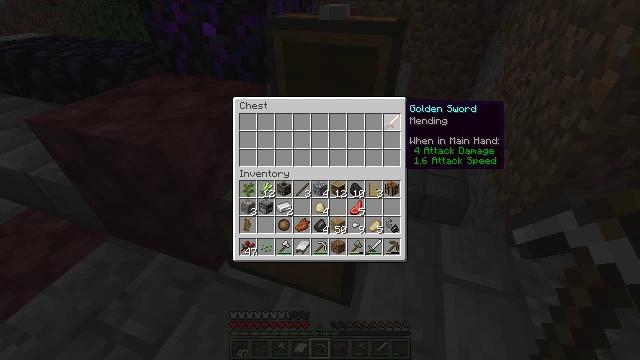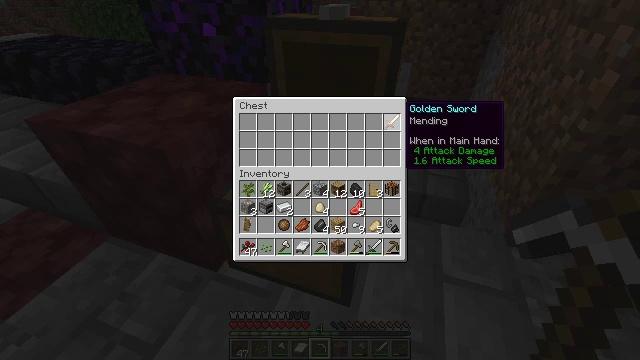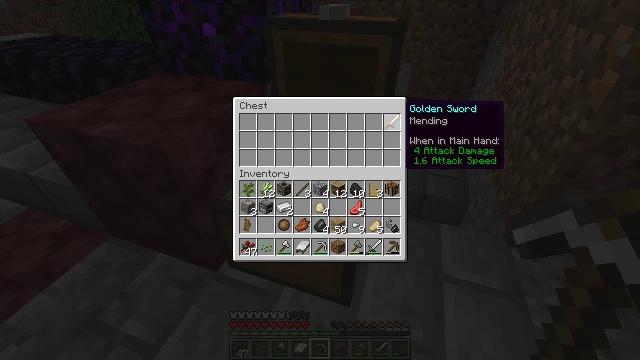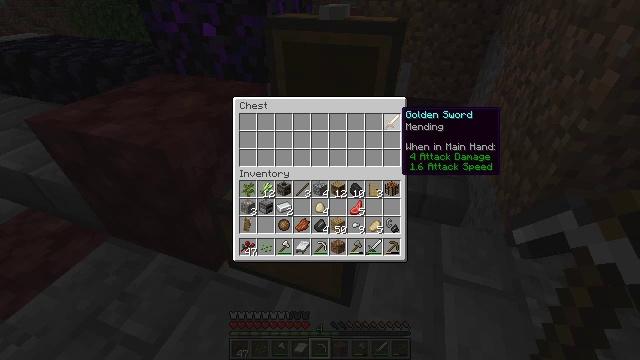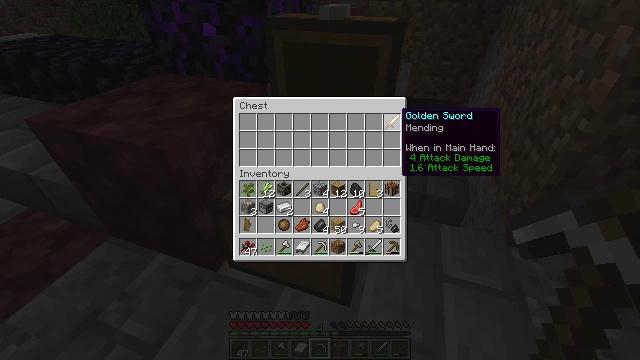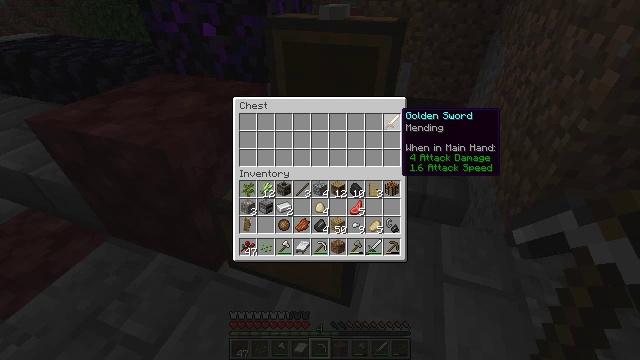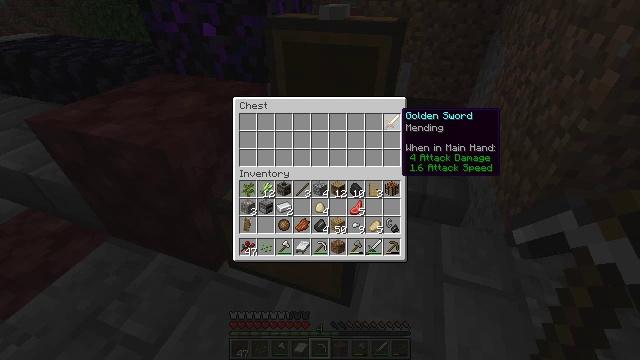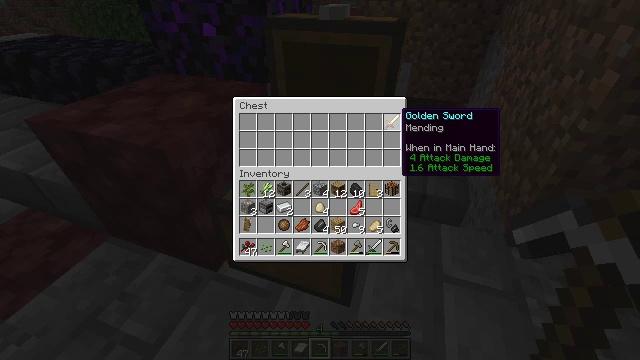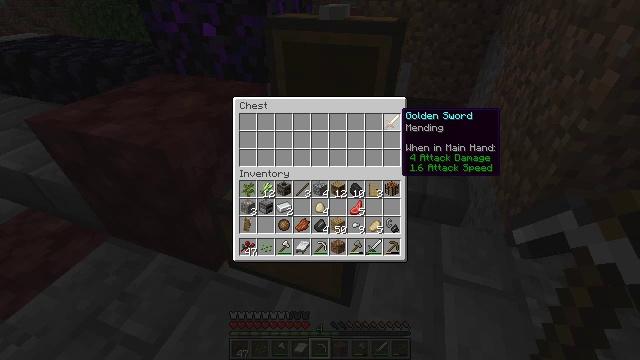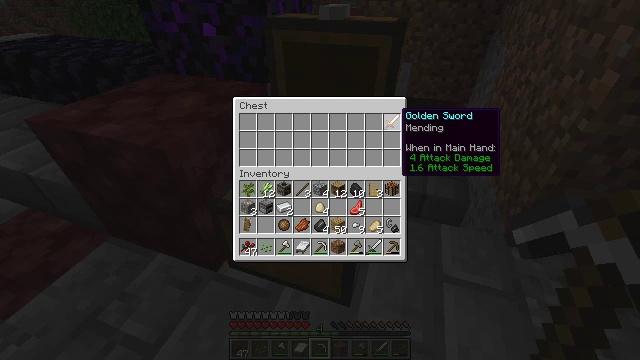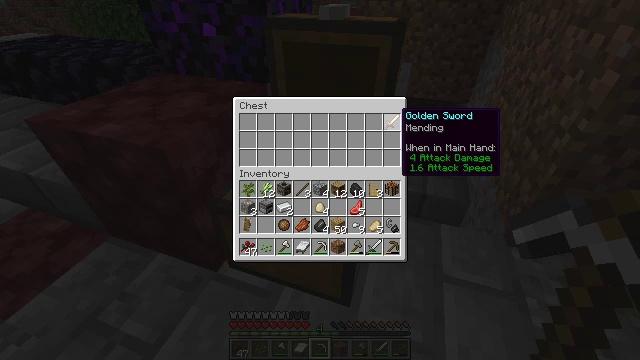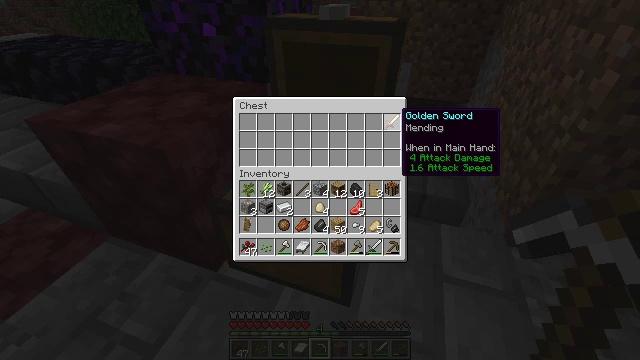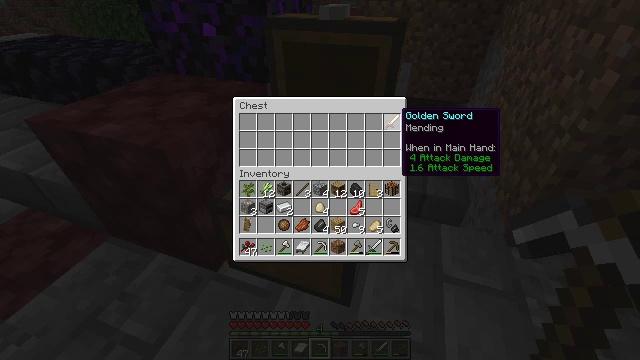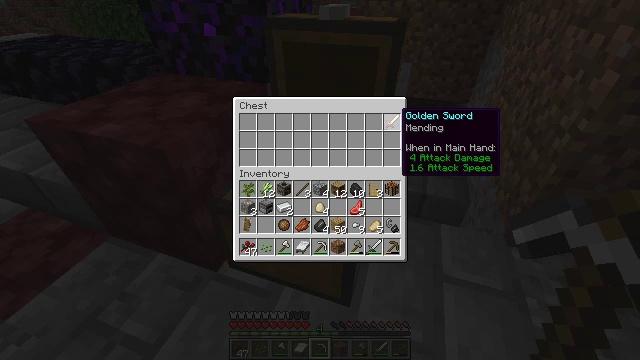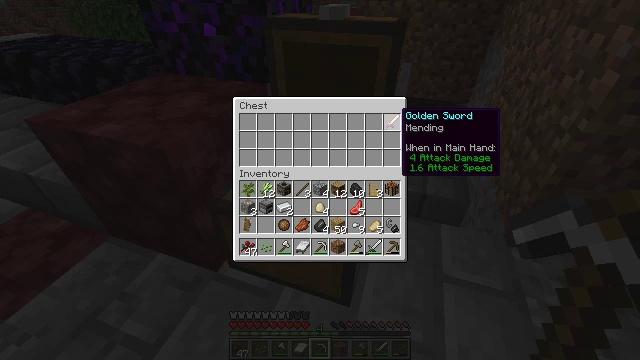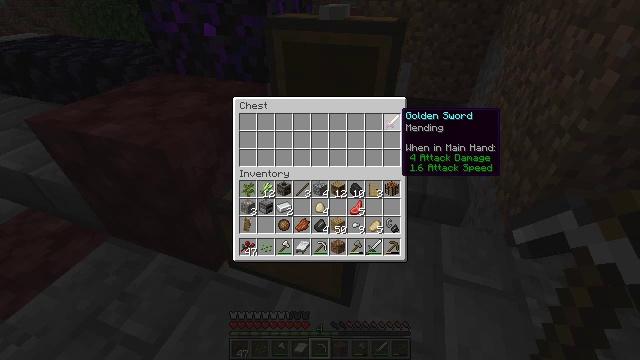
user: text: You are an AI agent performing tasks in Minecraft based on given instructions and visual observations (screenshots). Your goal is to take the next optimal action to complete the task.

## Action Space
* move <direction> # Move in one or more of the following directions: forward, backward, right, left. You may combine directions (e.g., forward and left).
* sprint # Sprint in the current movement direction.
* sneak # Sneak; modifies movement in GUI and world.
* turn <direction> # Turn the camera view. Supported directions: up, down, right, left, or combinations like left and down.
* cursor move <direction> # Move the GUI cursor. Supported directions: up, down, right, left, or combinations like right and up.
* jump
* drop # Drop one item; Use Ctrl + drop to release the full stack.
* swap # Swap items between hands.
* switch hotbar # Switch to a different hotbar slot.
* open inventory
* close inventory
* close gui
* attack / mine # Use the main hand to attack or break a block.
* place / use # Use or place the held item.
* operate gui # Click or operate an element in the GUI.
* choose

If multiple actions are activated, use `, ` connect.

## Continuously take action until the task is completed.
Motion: motion action
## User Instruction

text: Reclaim the chest into your inventory.
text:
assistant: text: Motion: sneak
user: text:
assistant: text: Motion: sneak
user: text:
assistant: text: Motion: sneak
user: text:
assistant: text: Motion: sneak
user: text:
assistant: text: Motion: sneak
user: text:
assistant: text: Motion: sneak
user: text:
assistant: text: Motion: sneak
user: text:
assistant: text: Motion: sneak
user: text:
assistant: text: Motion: sneak
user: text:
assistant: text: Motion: sneak
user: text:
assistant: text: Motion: sneak
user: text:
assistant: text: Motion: sneak
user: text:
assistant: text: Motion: sneak
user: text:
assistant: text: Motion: sneak
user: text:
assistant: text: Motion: sneak
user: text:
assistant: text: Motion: sneak
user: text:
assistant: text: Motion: sneak
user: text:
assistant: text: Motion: sneak
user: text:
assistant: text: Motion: sneak
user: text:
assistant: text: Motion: sneak
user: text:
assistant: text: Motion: sneak, operate gui
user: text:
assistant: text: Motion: sneak, operate gui
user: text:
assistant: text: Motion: sneak
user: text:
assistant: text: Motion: sneak
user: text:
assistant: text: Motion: sneak
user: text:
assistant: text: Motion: sneak
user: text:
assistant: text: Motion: sneak
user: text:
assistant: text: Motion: sneak
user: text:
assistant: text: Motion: sneak
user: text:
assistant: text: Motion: sneak